Question: I have a bigger problem than the one I'll describe here, but since it would be difficult to explain and debug my code, I created a smaller (and dumb) problem to reproduce the same error.
In my view I want to print a list of strings, this list is calculated based in an offset. In my java class I have a huge static array of Strings. To calculate my list of strings (that will be printed in the page) I copy the values in my static array to my list, starting from the value of "offset".
In my page I also have a button "Increment offset" that increments the value of "offset" via an ajax request and update the results (the list is recalculated based in the new offset).
My problem is: when I click the button "Increment offset", the server-side code is executed, the offset is incremented but a problem happens on the update: the text showing the current offset gets updated with the new value of "offset", but the same doesn't happen to the list of strings, it is updated with the old values, and the new values are considered just if I do a second request, the values calculated in the second request are considered just in a 3rd update, making the list of strings in the view always one request late.
See this image (open it in a new tab to so it larger):
Let's see some code...
The button:
'''
<h:form>
<h:commandButton value="Increment offsets">
<f:ajax listener="#{test.incrementOffset()}" render=":stringList" />
</h:commandButton>
</h:form>
'''
The list of Strings:
'''
<h:panelGroup id="stringList">
<h1>Offsets increment = #{test.offset}</h1>
<comp:stringPrinter offset="#{test.offset}" />
</h:panelGroup>
'''
There it is the component I talked about in the title. The list of strings will not be calculated nor printed by the page. It will be calculated and printed in a composite component.
Before going to the code of the composite component, here's the managed bean "Test", used in the view:
'''
@ManagedBean(name="test")
@ViewScoped
public class Test implements Serializable {
private int offset;
public int getOffset() {
return offset;
}
public void incrementOffset(){
offset++;
}
}
'''
The composite component: simple as I said, it just receives "offset" as parameter and print a list of strings. See the view code below:
'''
<h:body>
<composite:interface componentType="stringPrinter">
<composite:attribute name="offset" type="java.lang.Integer" required="true" />
</composite:interface>
<composite:implementation>
<ul>
<ui:repeat value="#{cc.list}" var="string">
<li>#{string}</li>
</ui:repeat>
</ul>
</composite:implementation>
</h:body>
'''
And this is how the list of strings is calculated:
'''
@FacesComponent(value="stringPrinter")
public class StringPrinter extends UINamingContainer implements Serializable {
private ArrayList<String> list;
private static String[] LIPSUM = "...".split(" "); // "..." is not the actual string, the string is irrelevant (it has more than 400 words separated by spaces).
private static int ARRAY_SIZE = 12;
private void generateList(){
int offset = (Integer) getAttributes().get("offset");
int position = offset;
list = new ArrayList<String>();
for (int i = 0; i < ARRAY_SIZE; i++){
list.add(LIPSUM[position++ % LIPSUM.length]);
}
}
public ArrayList<String> getList() {
if (null == list) generateList();
return list;
}
}
}
'''
The problem doesn't happen if I don't use a component. The problem doesn't happen when the list is calculated in the parent view and the component has no java class attached. But in my real problem I don't need to print Strings, I really need things to get processed by a composite-component, making it necessary to have a dedicated class for it.
---
Some debugging:
The ui:repeat tag could be the problem. If instead of printing a list (which would require an ui:repeat) I needed to print the first String in the list, everything would get correctly updated, in the correct time. See the code of the composite component without the use of ui:repeats:
'''
<h:body>
<composite:interface componentType="stringPrinter">
<composite:attribute name="offset" type="java.lang.Integer" required="true" />
</composite:interface>
<composite:implementation>
<h:outputText value="#{cc.list.get(0)}" />
</composite:implementation>
</h:body>
'''
The code above works, but it's not what I need to do, I really need to use ui:repeat. I also tried c:forEach, same result.
For further debugging I made myself the question: "does the method getList(), in the component, get called after the method incrementOffset(), in the page, is executed?". This is the log I got:
'''
*** GET LIST CALLED!
*** GET LIST CALLED!
*** OFFSET INCREMENTED!
*** GET LIST CALLED!
*** GET LIST CALLED!
'''
I used System.out.flush() to prevent messages from being buffered. It seems getList() is called after the method is executed, I don't see any reason for the view to be updated with old values. Anyway, the fact it is called two times just before incrementOffset() is executed and two times after is a bit strange.
This problem affects Mojarra 2.1.7, 2.1.22, 2.1.23 and 2.2.0. I did not test the other versions.
I'm gonna update this post with further debug.
To download the Maven project and test it for yourself:
<URL>
Thanks in advance for any answer.
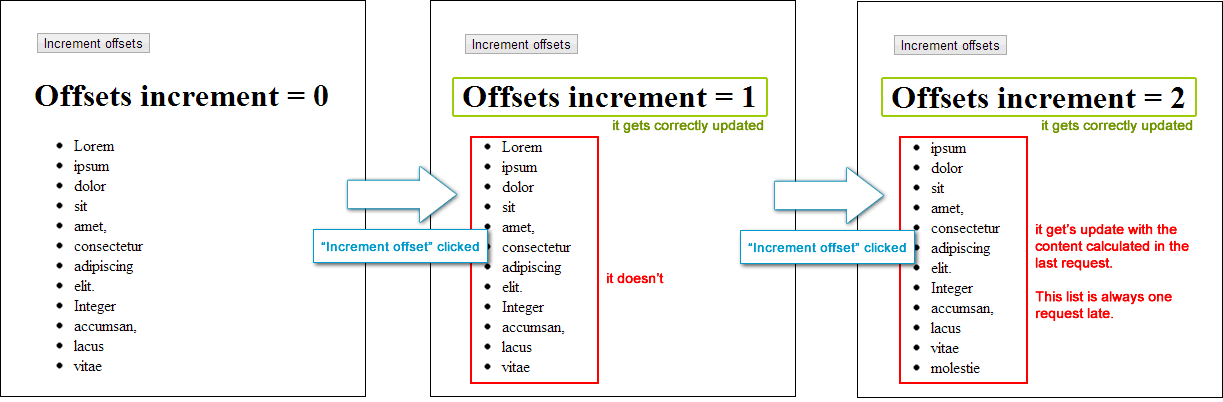
Answer: I discovered where the problem is. I thought that when a component gets updated it was entirely reprocessed, but it doesn't happen in some occasions. For some reason, it seems that when ui:repeat is used, JSF tries to retard the component reset.
A solution is to explicitly recalculate the list when getList() is called:
It was like this before:
'''
public ArrayList<String> getList() {
if (null == list) generateList();
return list;
}
}
'''
If I remove the verification for null it works.
In my opinion that's what was happening: when the component was updated the list still had the values calculated before, it was not null and no recalculation was done. In the time between one request and another, the component was getting reconstructed. With the component reseted, list was equal to null and the recalculation was done on getList(), making the view always one request late.
---
EDIT: A much better solution is to use f:event in the component's view instead of recalculating the list on every get.
'''
<f:metadata>
<f:event type="preRenderComponent" listener="#{cc.generateList}" />
</f:metadata>
'''